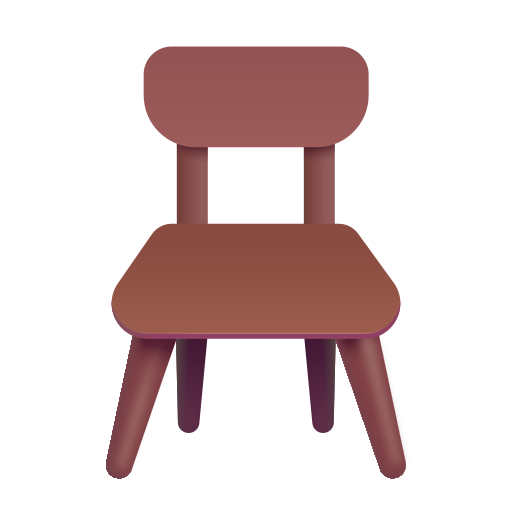
chair color